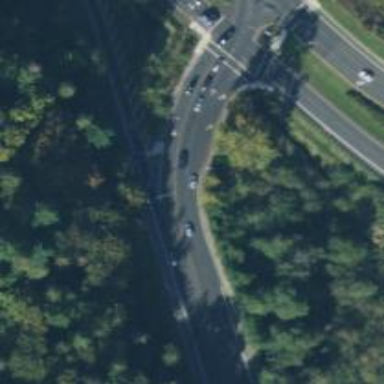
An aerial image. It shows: Secondary link road with asphalt surface.